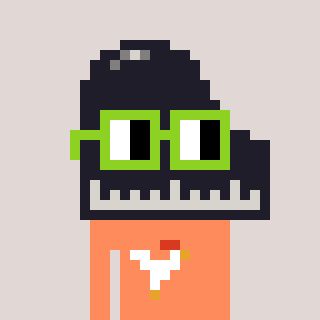
a pixel art character with square light green glasses, a piano-shaped head and a peachy-colored body on a warm background